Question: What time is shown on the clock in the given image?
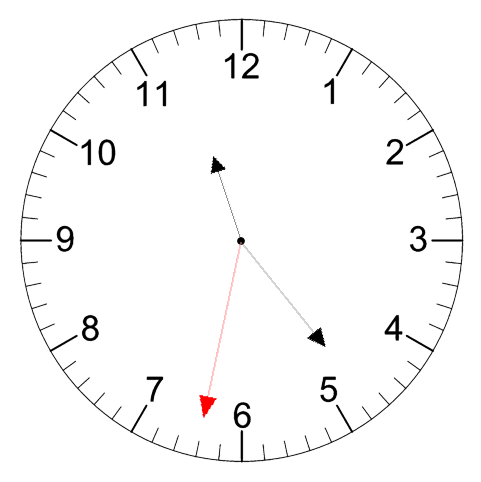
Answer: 11:23:32